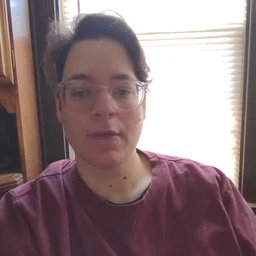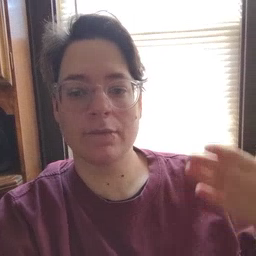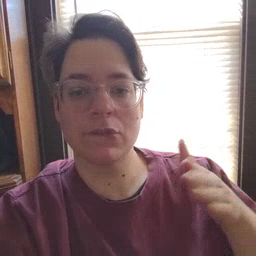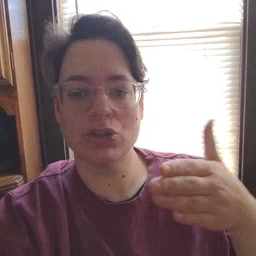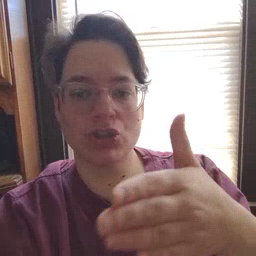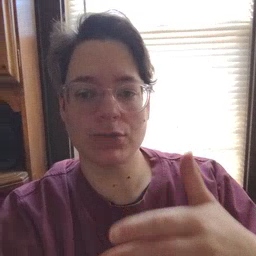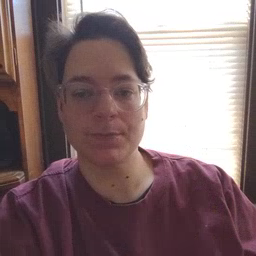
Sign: fish